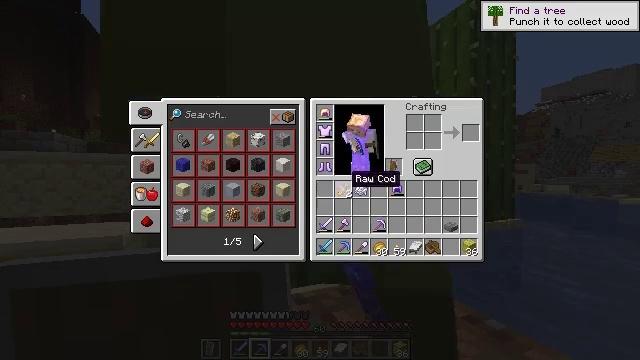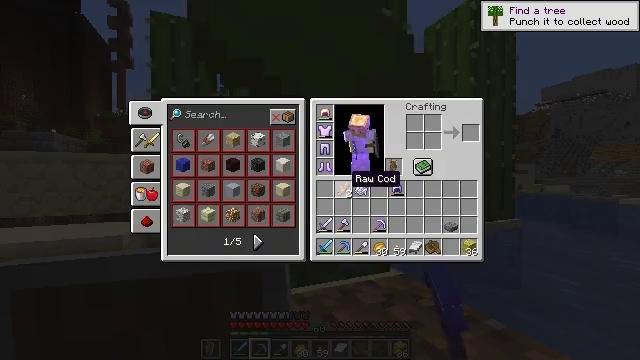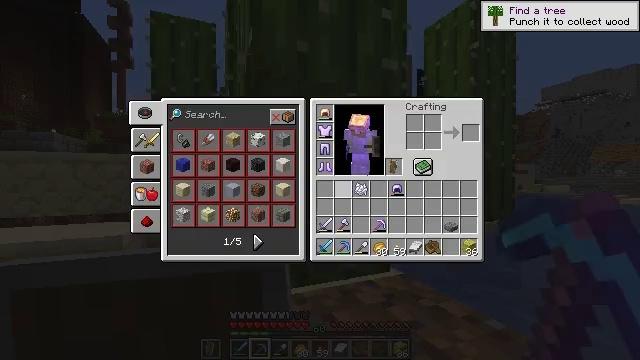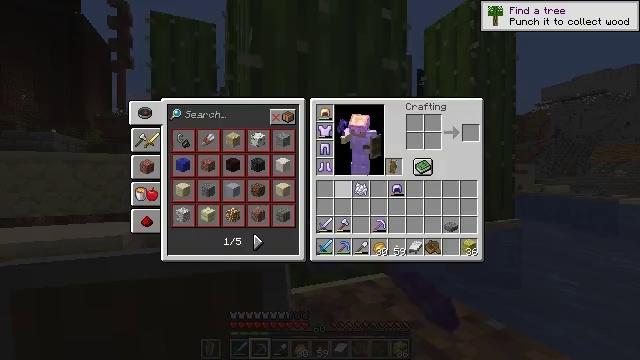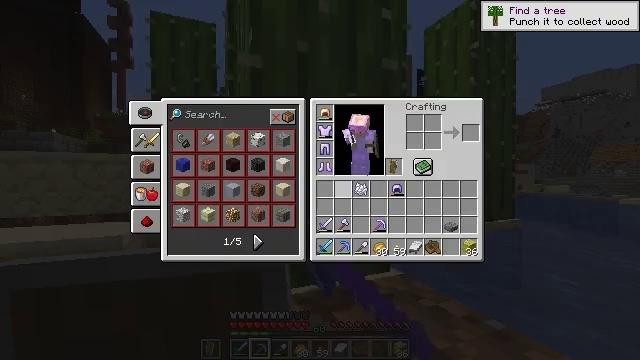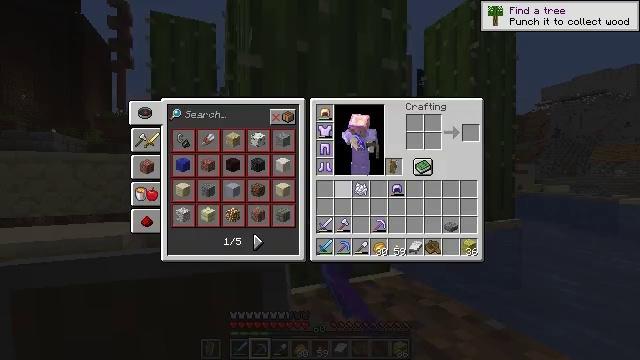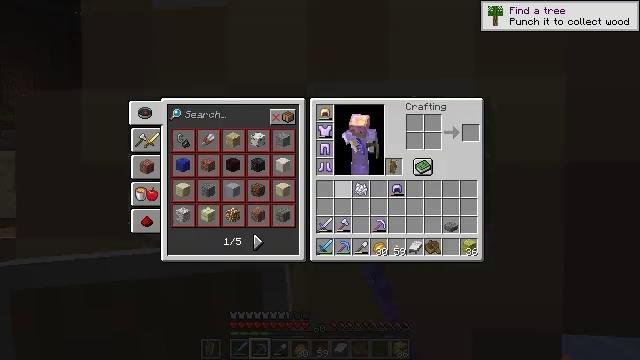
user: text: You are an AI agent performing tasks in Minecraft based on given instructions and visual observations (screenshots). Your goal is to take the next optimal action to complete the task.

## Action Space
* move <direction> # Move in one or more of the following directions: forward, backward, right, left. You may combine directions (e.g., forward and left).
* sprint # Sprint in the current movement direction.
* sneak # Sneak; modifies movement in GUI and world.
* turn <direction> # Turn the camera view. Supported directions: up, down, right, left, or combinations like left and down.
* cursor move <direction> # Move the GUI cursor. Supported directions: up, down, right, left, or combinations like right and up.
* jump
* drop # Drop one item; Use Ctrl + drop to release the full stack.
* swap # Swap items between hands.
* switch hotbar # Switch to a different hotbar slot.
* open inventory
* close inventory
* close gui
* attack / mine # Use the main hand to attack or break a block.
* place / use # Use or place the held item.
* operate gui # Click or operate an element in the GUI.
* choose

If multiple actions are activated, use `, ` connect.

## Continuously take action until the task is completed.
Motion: motion action
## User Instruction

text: Remove a cod from the inventory.
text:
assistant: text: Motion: sprint, open gui
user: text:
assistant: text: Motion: sprint, drop
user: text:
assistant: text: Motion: sprint, drop
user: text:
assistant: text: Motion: sprint, drop
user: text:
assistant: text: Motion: sprint
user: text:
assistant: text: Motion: sprint
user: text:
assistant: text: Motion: sprint